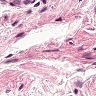
Metastatic tissue present: no